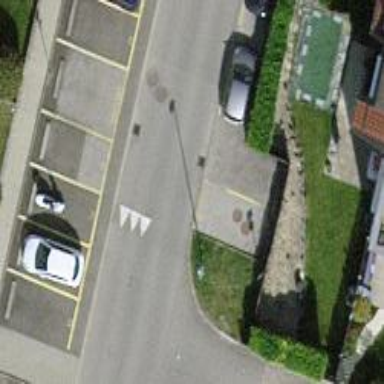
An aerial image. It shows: Hedge acting as barrier.